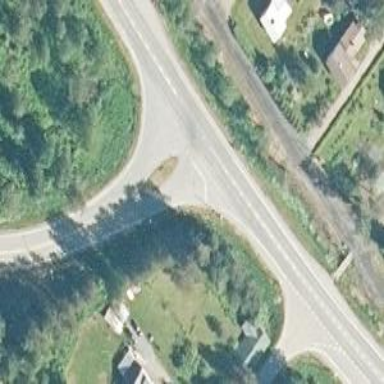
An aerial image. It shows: Trunk link highway.